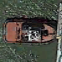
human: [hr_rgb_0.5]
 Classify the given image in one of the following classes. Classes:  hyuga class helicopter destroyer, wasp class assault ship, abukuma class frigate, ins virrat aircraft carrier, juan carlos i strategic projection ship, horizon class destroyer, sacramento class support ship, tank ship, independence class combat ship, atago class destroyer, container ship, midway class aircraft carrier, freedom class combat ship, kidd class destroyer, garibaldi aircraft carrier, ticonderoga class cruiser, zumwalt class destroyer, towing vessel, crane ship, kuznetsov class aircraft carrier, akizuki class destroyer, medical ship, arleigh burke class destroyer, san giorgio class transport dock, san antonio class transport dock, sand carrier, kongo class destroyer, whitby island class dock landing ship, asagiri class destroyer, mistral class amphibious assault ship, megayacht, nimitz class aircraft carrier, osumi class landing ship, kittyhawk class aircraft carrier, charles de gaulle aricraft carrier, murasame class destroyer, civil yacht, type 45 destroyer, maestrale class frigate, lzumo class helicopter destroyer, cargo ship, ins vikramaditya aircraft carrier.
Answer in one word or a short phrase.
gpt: Towing vessel